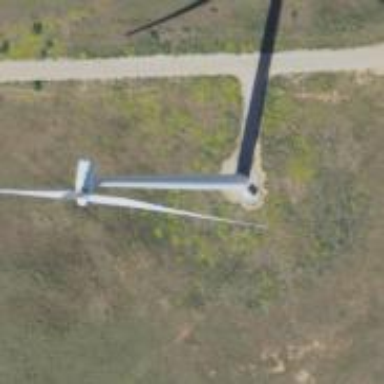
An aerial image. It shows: Wind generator powered by horizontal-axis wind turbine.